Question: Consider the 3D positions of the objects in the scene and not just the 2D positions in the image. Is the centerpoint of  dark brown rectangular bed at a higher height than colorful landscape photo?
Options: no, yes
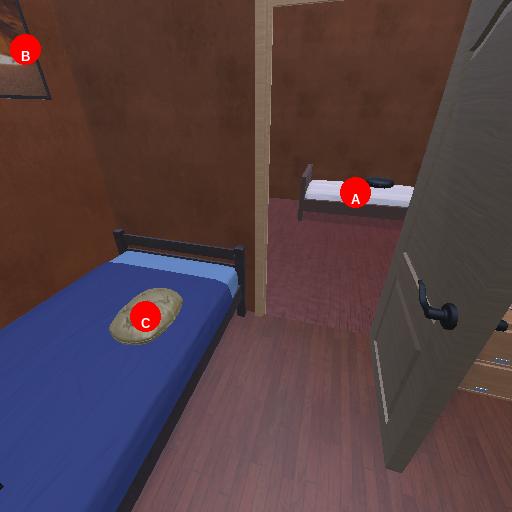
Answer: no